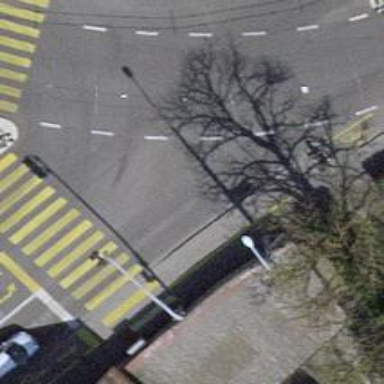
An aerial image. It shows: Tertiary road with cycle track on the right side.